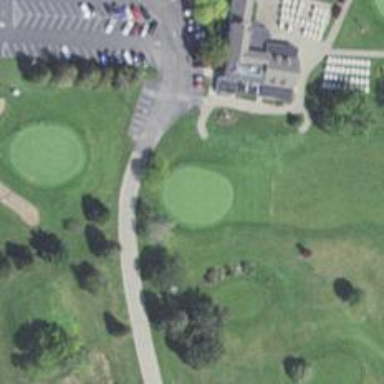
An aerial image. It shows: View of golf hole.